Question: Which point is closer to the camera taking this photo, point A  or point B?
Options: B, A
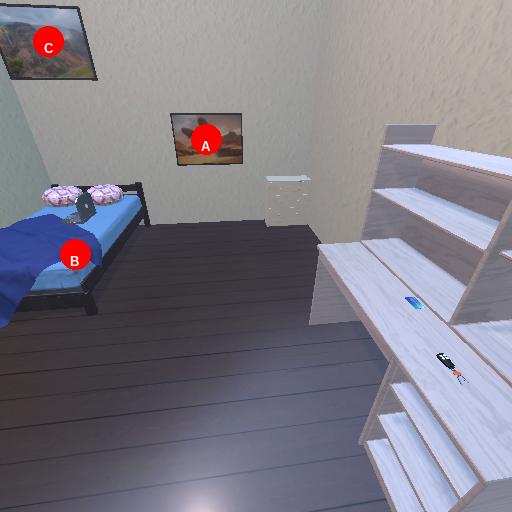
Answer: B